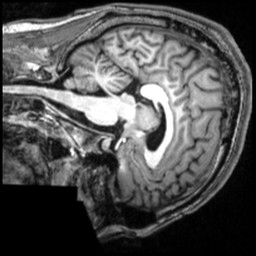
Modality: T1w
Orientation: sagittal
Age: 22
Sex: male
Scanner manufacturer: siemens
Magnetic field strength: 3 T
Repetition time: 2.53 s
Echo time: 0.00339 s